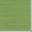
Piece: xx